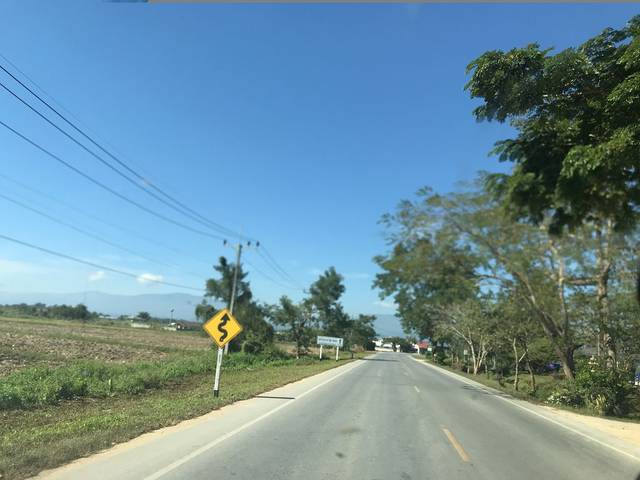
Region: Thailand
Coordinates: 19.825, 99.761